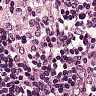
Metastatic tissue present: no